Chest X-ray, AP view. Patient: 43 years old, sex M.
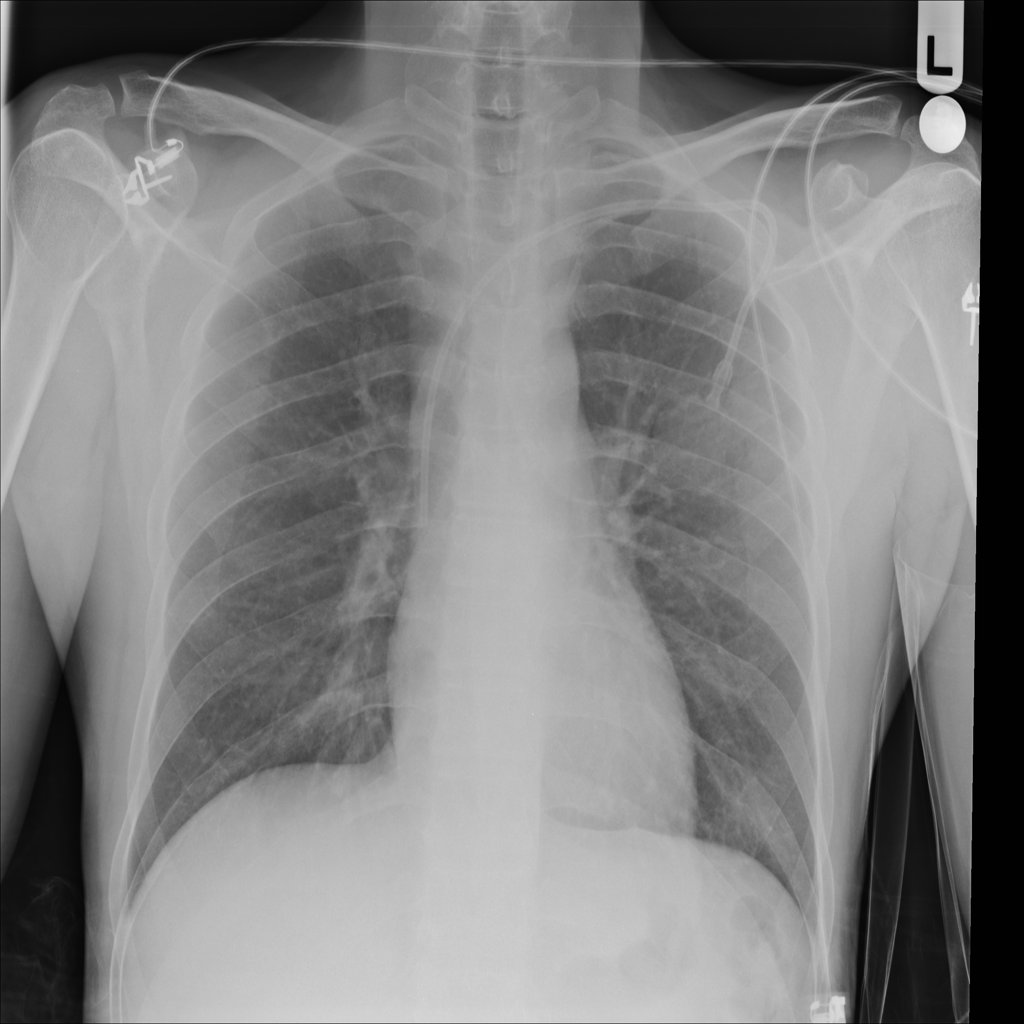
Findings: No Finding